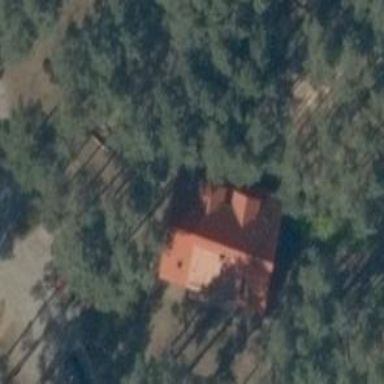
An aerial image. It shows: Building with gabled roof covered in roof tiles.